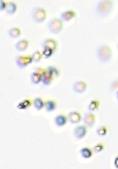
Label: Phaeocystis